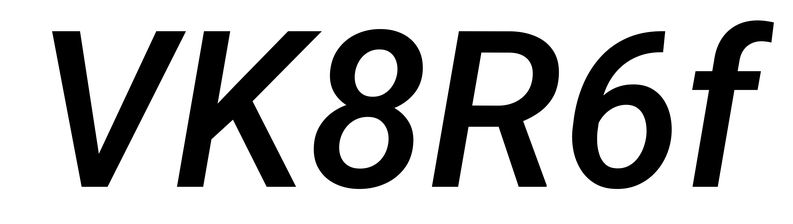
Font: Roboto-Italic_Medium_Italic